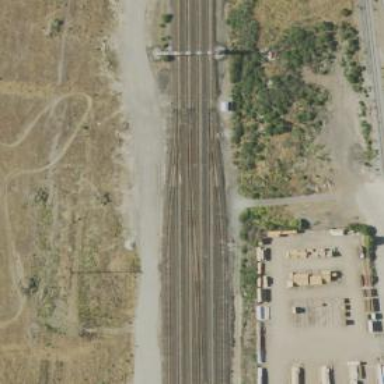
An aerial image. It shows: Railway track.